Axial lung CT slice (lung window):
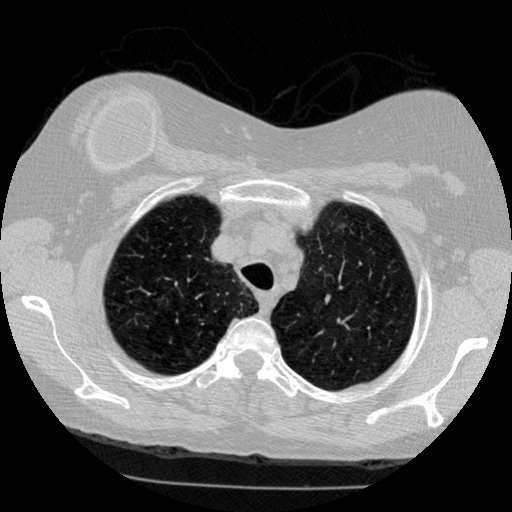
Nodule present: no